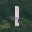
Label: 1